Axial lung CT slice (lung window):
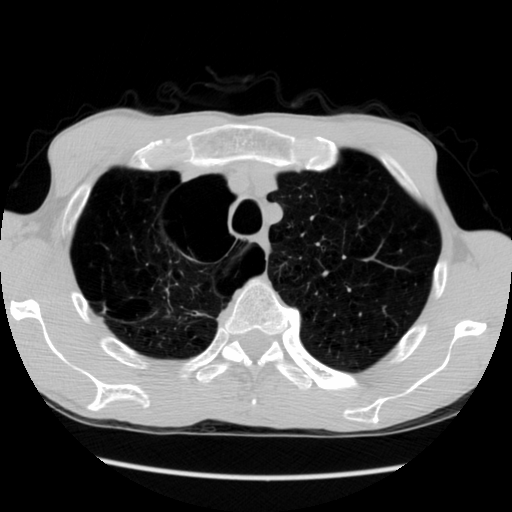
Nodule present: no